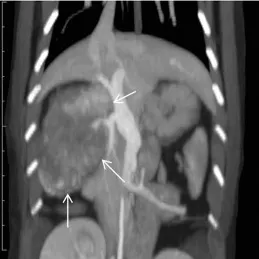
A computed tomography (CT) image showing a mass (arrows) in the caudate lobe of the liver (A).
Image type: radiology (ct)